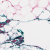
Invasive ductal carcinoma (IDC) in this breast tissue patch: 0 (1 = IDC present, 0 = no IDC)